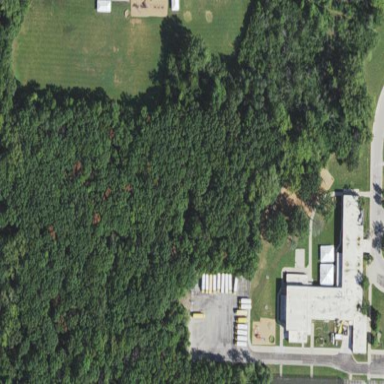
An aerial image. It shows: School.